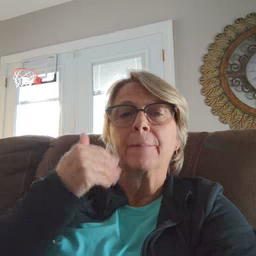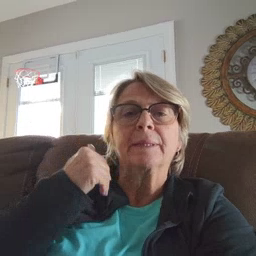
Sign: napkin